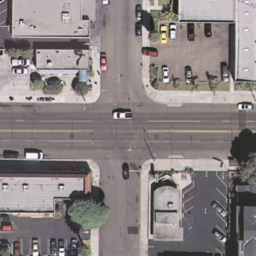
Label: intersection